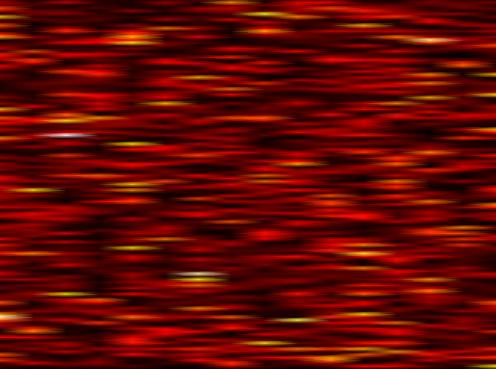
Label: FOFDM